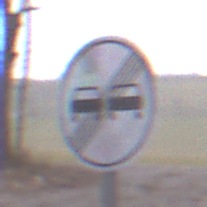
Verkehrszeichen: EndeUeberholverbot
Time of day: Midday
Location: Outdoor (Nature)
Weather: Overcast
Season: Autumn
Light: Natural